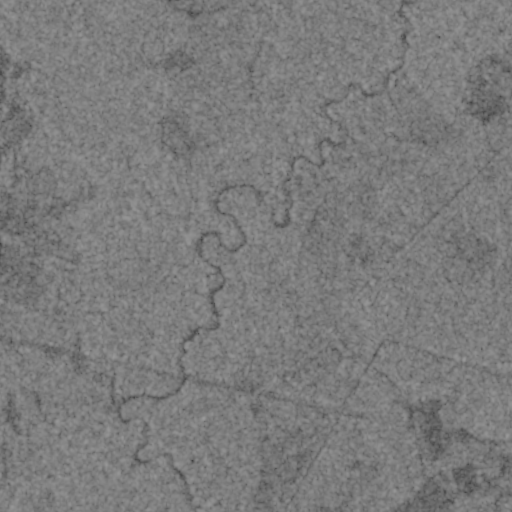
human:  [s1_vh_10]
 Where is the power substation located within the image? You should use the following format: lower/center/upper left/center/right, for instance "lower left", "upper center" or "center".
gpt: The power substation is located in the lower left of the image.
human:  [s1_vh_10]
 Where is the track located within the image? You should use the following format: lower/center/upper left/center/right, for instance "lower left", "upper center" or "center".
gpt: There is no track in the image.

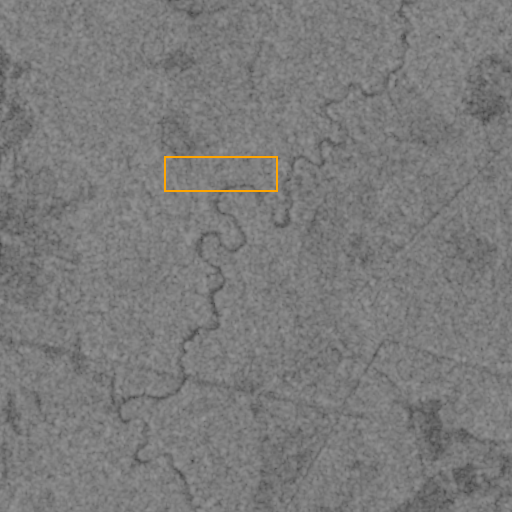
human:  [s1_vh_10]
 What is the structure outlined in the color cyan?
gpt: There is no cyan outline.
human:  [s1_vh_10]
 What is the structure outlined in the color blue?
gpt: There is no structure outlined in blue.